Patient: sex F, age 37
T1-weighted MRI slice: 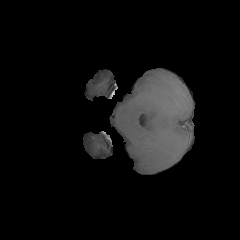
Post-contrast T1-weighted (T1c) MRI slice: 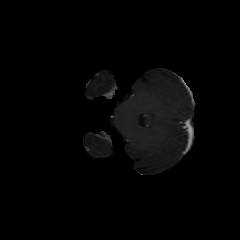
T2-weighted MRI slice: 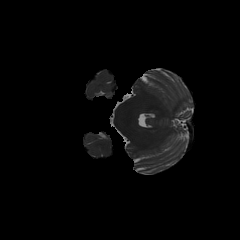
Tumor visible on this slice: no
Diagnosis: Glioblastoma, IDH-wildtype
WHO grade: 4